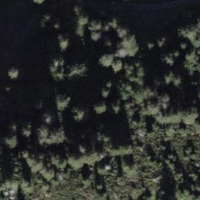
EUNIS habitat code: 43
Species observed at this site:
Equisetum sylvaticum